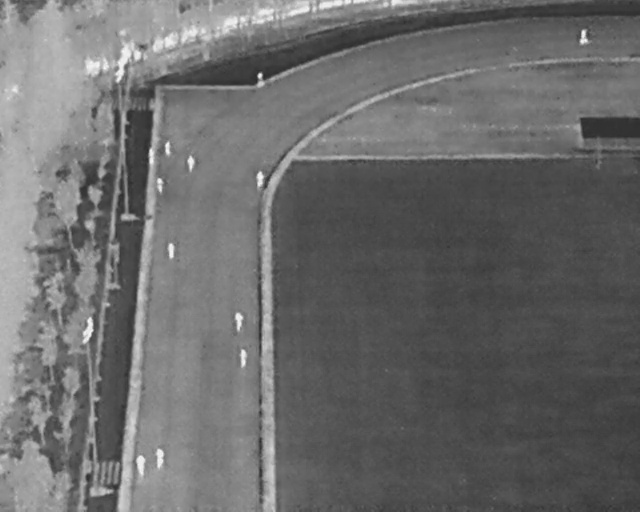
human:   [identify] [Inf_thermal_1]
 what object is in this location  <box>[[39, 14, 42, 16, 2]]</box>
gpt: <ref>1 small person at the top</ref>

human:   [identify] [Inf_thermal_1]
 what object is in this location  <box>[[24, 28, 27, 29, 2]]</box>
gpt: <ref>1 small person at the top left</ref>

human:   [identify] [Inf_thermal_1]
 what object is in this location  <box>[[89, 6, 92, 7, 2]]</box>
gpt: <ref>1 medium person at the top right</ref>